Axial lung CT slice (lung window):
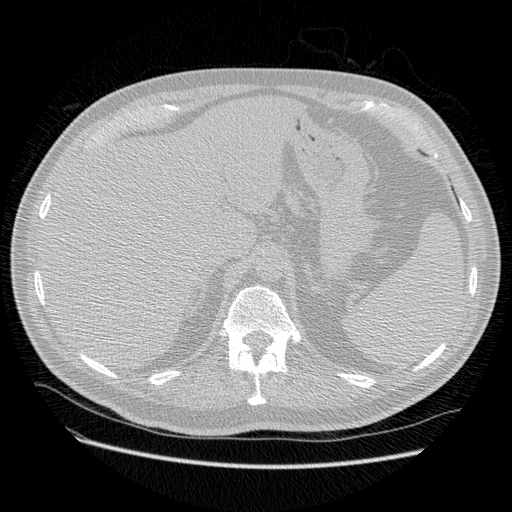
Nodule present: no